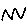
Label: zigzag